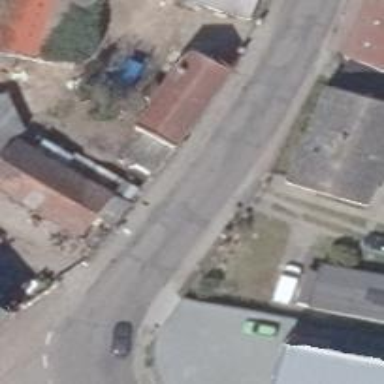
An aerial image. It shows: Secondary road with asphalt surface.